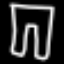
Label: pants